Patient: sex F, age 65
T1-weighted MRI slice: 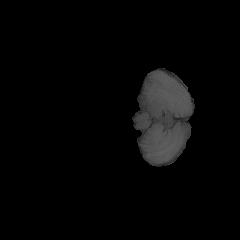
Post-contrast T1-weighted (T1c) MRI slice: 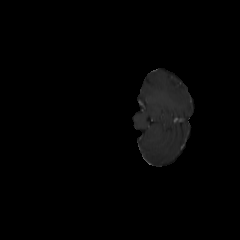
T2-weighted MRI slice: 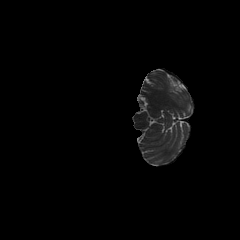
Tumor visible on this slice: no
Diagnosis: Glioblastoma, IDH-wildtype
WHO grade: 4